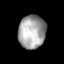
Tissue: lung
Cell type: Epithelial cells
Senescence score: 0.1945
Nuclear area (px): 891
Mean DAPI intensity: 164.251